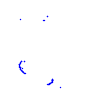
Particle: proton